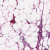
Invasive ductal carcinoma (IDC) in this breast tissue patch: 0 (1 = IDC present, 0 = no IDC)